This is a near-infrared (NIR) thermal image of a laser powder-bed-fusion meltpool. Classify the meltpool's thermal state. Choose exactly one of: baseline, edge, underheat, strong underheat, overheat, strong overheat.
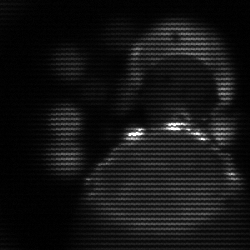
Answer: edge